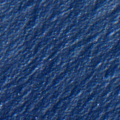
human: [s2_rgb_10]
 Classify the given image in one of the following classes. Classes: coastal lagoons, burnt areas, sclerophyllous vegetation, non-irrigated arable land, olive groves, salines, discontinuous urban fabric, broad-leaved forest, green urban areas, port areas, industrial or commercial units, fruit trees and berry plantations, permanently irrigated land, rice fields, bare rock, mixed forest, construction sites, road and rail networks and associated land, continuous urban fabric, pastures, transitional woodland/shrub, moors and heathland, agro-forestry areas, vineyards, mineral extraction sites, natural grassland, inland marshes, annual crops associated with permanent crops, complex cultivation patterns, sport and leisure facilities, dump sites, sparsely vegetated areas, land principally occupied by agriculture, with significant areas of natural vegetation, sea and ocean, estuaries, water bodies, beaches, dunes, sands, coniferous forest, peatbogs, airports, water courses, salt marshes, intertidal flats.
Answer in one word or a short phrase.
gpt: sea and ocean